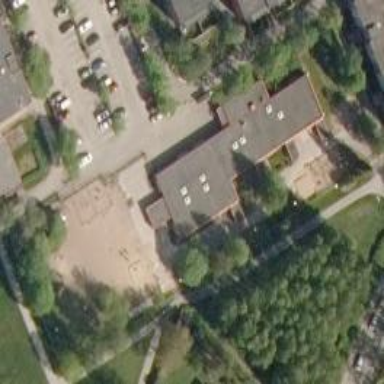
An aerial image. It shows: Kindergarten.